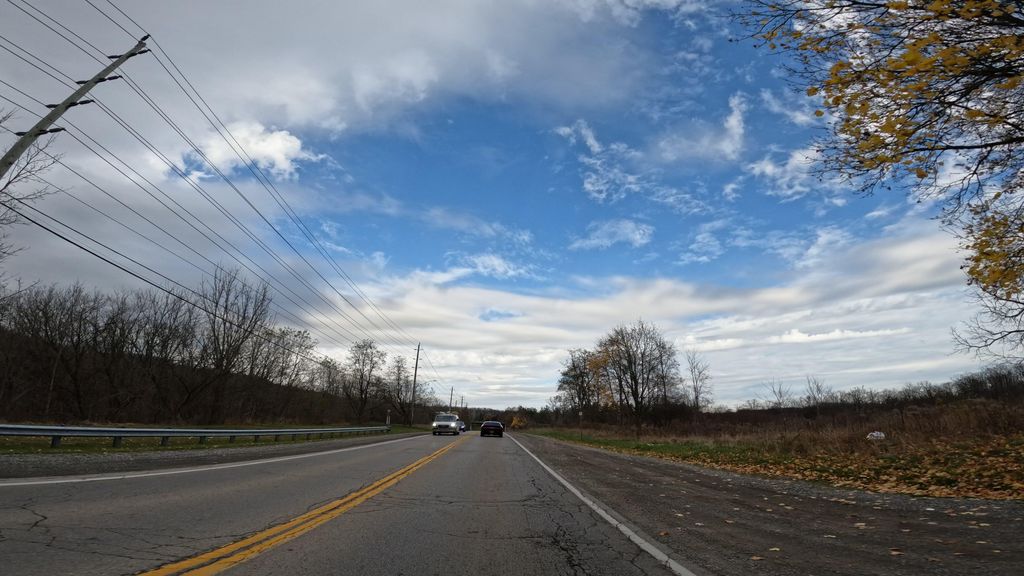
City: hamilton